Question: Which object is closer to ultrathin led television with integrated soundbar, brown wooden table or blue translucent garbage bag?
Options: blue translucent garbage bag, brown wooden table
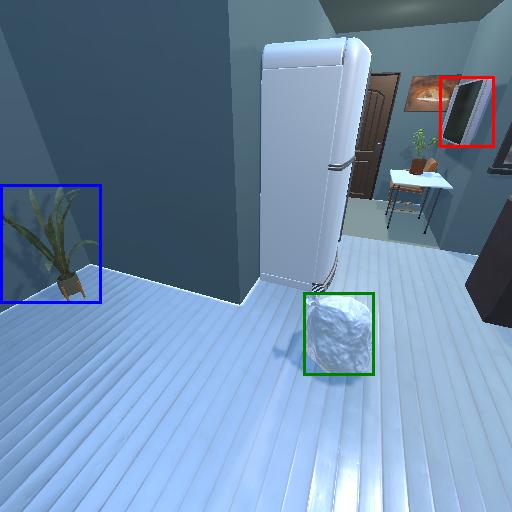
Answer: blue translucent garbage bag